Field crop: maize
Growth stage: 2
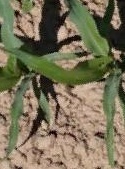
Species: maize